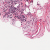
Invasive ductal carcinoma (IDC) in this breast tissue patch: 0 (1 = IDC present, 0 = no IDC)